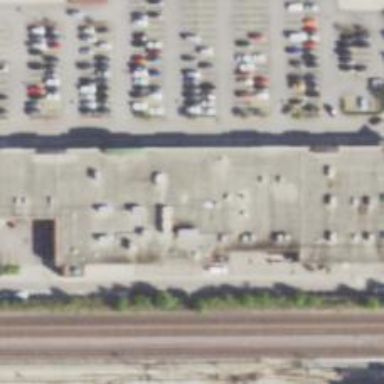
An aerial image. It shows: Supermarket.